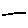
Label: line